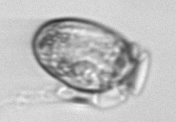
Label: Dinophysis_acuminata